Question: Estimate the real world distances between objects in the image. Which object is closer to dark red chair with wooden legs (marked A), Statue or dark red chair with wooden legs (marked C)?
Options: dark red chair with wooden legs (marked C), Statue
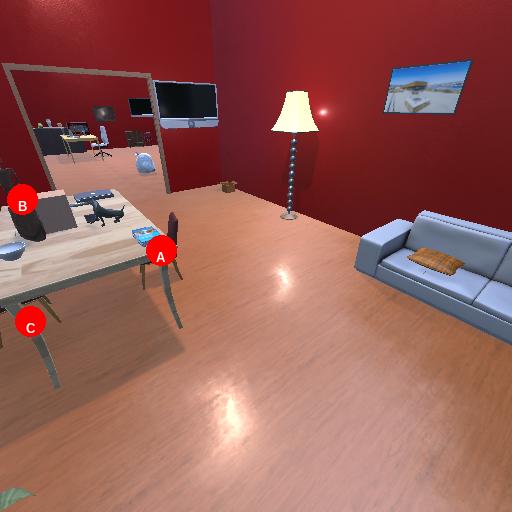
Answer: dark red chair with wooden legs (marked C)